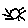
Label: sun